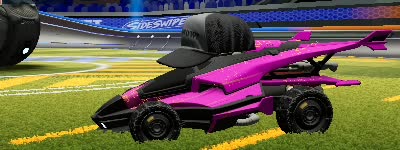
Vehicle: aftershock